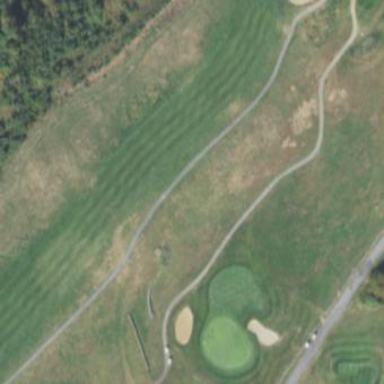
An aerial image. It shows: Well-maintained grassy area designated as golf fairway.